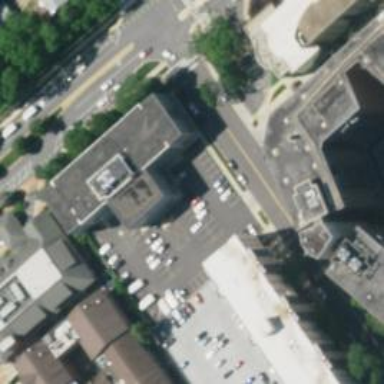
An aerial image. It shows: Office building.